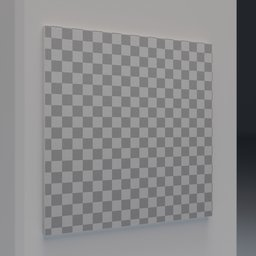
Label: decoration